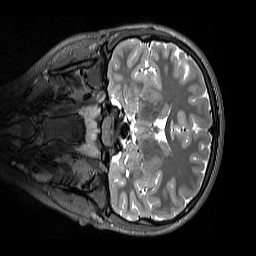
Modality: T2w
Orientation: coronal
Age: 13
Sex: female
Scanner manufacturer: siemens
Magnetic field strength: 3 T
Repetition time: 3.2 s
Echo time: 0.408 s